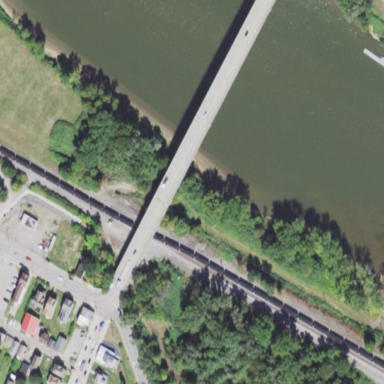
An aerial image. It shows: Man-made bridge.